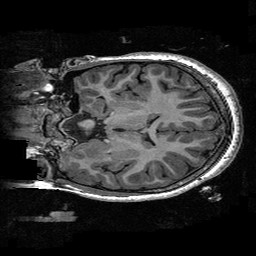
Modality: T1w
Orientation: coronal
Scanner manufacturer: ge
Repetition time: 0.008096 s
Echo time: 0.00318 s